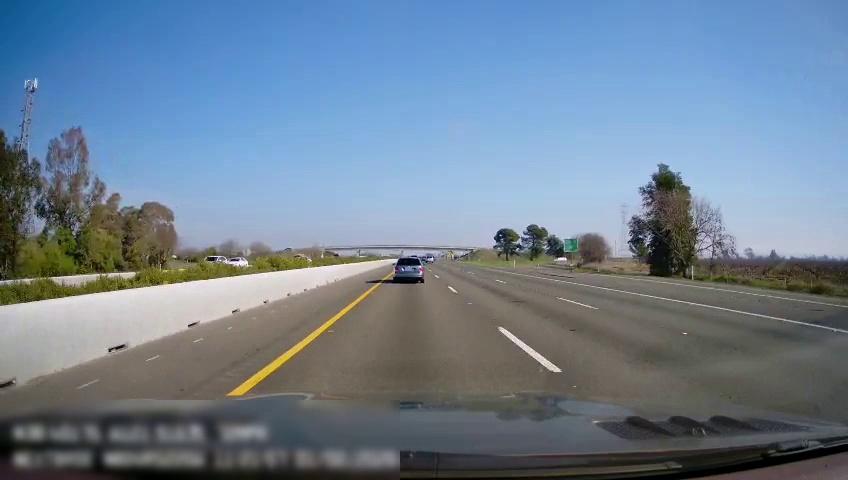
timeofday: Day
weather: Sunny
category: Drivable Space
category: Vehicles | Van
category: Vehicles | Car
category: Vehicles | Car
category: Vehicles | SUV
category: Lanes | Current Lane
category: Lanes | Alternate Lane
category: Lanes | Current Lane
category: Lanes | Alternate Lane
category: Lanes | Alternate Lane
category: Lanes | Alternate Lane
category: Lanes | Alternate Lane
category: Traffic | Signs